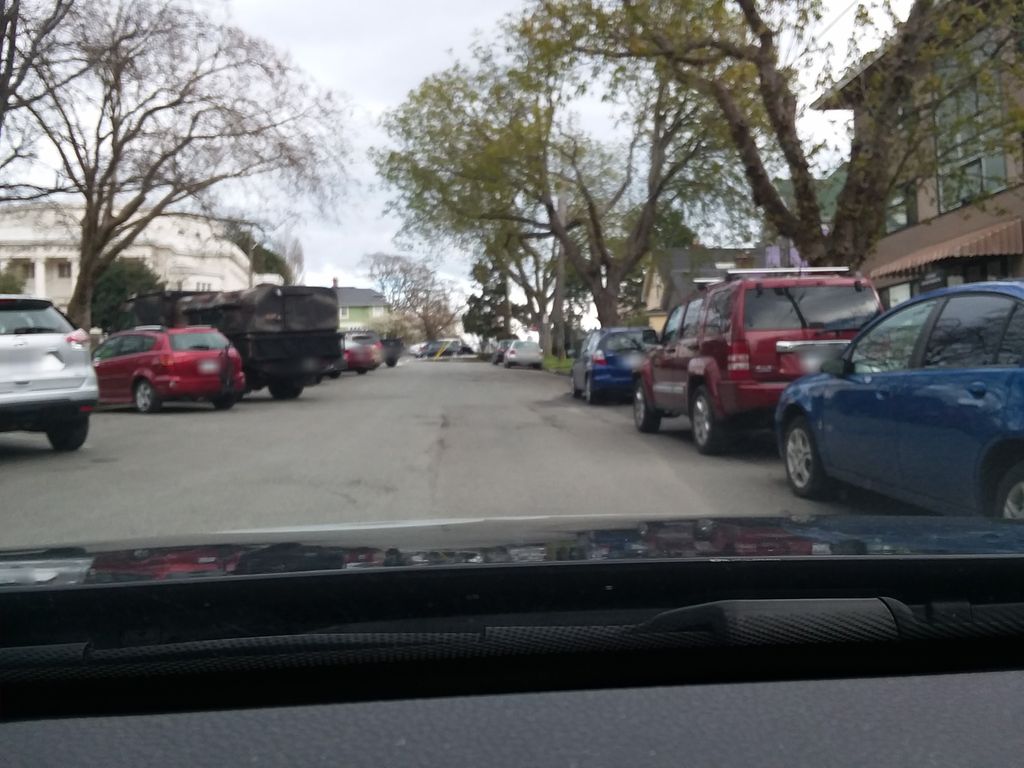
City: victoria